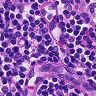
Metastatic tissue present: no